Question: for this code:
'''
import sys
import gevent
from gevent import monkey
monkey.patch_all()
import requests
import urllib2
def worker(url, use_urllib2=False):
if use_urllib2:
content = urllib2.urlopen(url).read().lower()
else:
content = requests.get(url, prefetch=True).content.lower()
title = content.split('<title>')[1].split('</title>')[0].strip()
urls = ['http://www.mail.ru']*5
def by_requests():
jobs = [gevent.spawn(worker, url) for url in urls]
gevent.joinall(jobs)
def by_urllib2():
jobs = [gevent.spawn(worker, url, True) for url in urls]
gevent.joinall(jobs)
if __name__=='__main__':
from timeit import Timer
t = Timer(stmt="by_requests()", setup="from __main__ import by_requests")
print 'by requests: %s seconds'%t.timeit(number=3)
t = Timer(stmt="by_urllib2()", setup="from __main__ import by_urllib2")
print 'by urllib2: %s seconds'%t.timeit(number=3)
sys.exit(0)
'''
this result:
'''
by requests: 18.<PHONE> seconds
by urllib2: 2.<PHONE> seconds
'''
in sniffer it looks this:

description: first 5 requests are sended by requests library, next 5 requests are sended by urllib2 library.
red - is time when work was freeze, dark - when data receiving... wtf?!
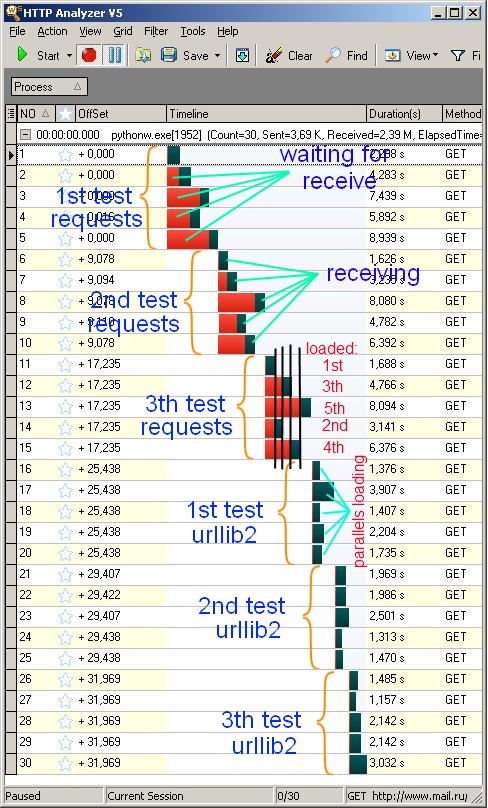
Answer: Sorry Kenneth Reitz. His library is wonderful.
I am stupid. I need select monkey patch for httplib like this:
'''
gevent.monkey.patch_all(httplib=True)
'''
Because patch for httplib is disabled by default.